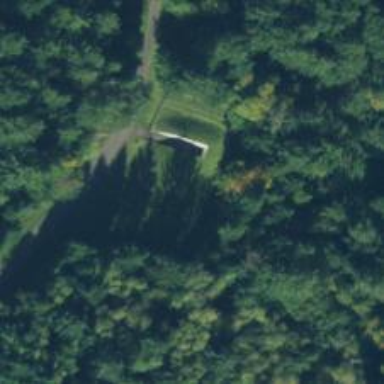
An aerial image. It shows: Military bunker.